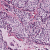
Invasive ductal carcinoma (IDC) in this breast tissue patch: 1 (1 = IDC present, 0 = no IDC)